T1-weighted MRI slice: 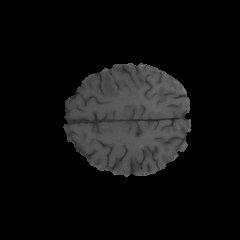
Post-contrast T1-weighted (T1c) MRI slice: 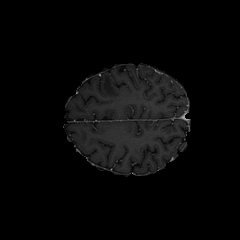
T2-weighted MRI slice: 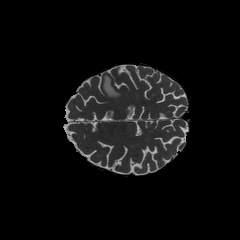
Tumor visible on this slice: yes